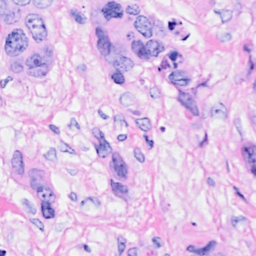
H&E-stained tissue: Breast